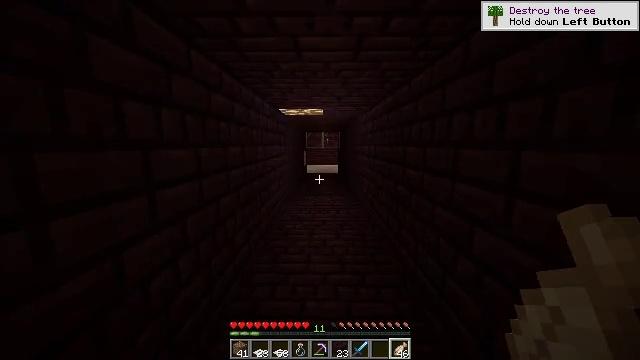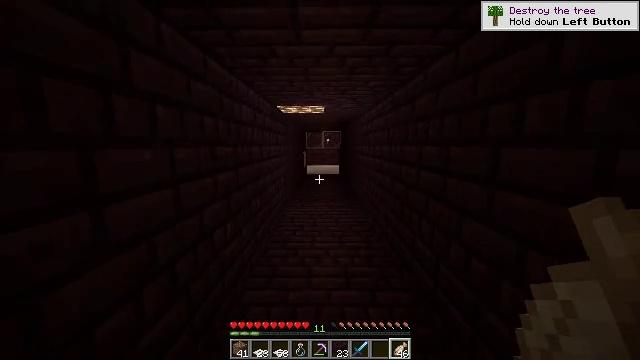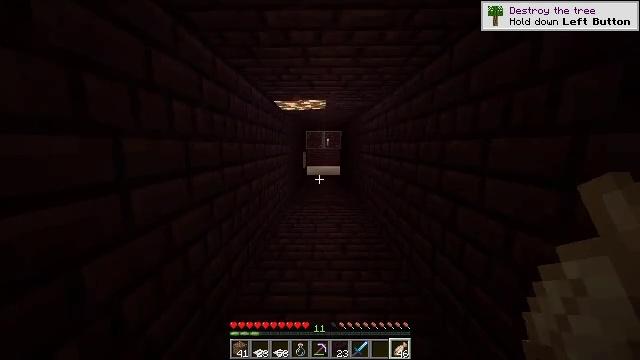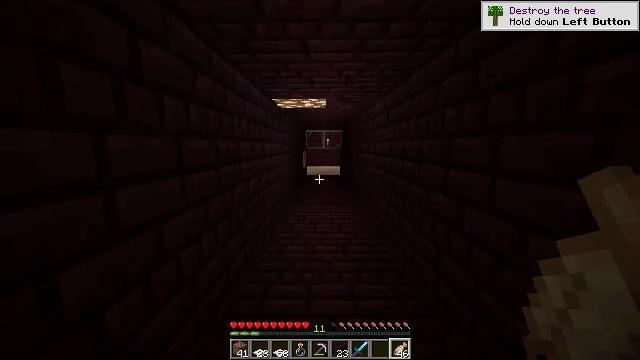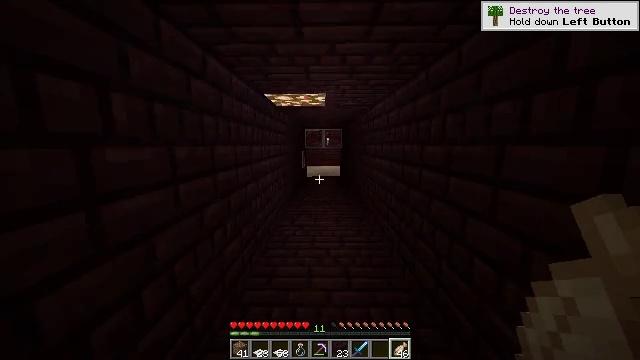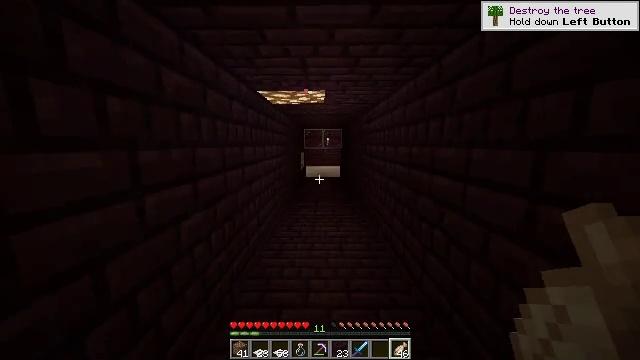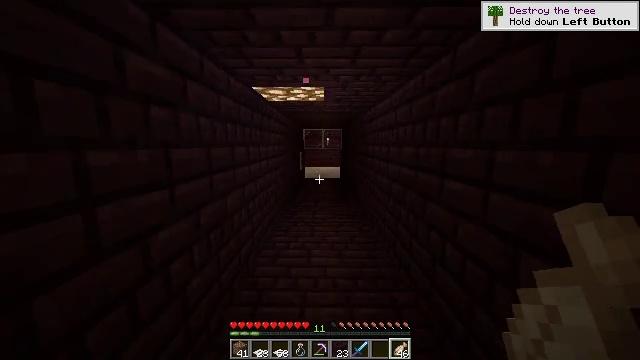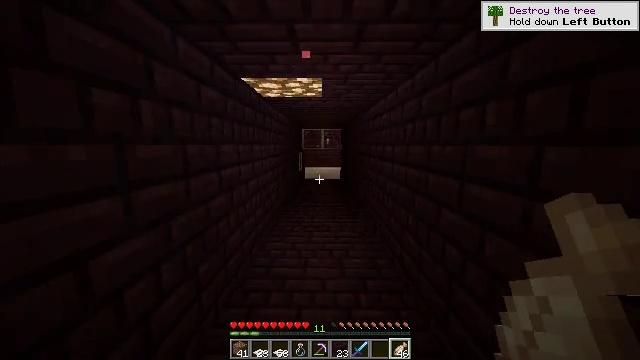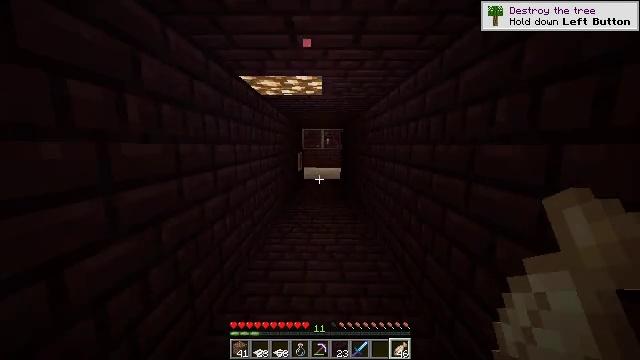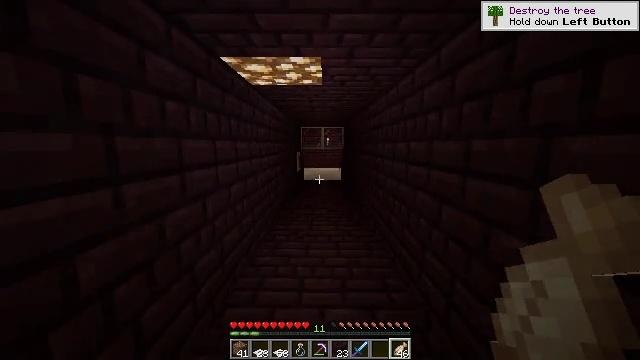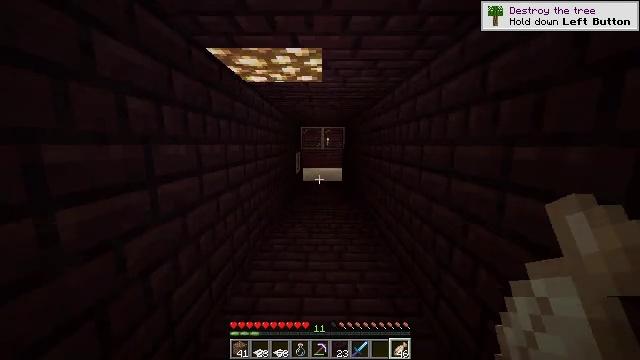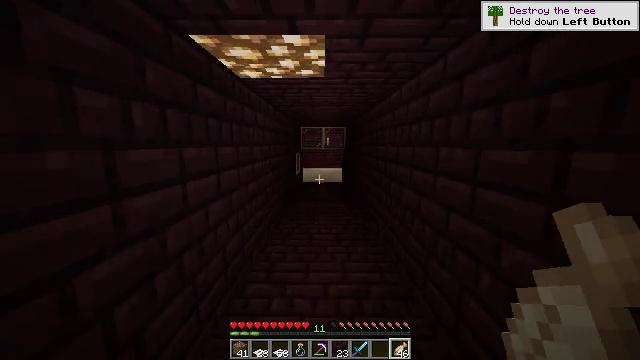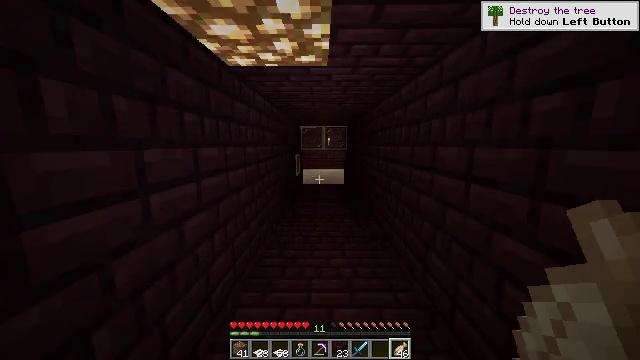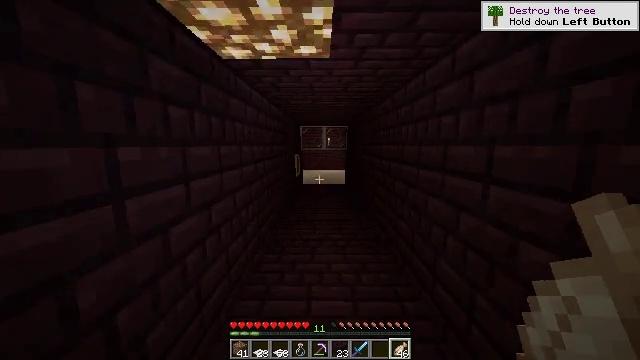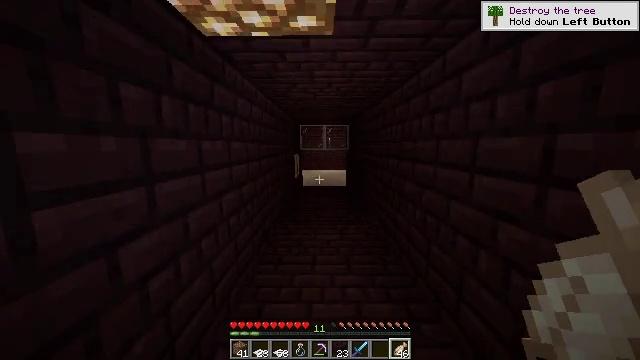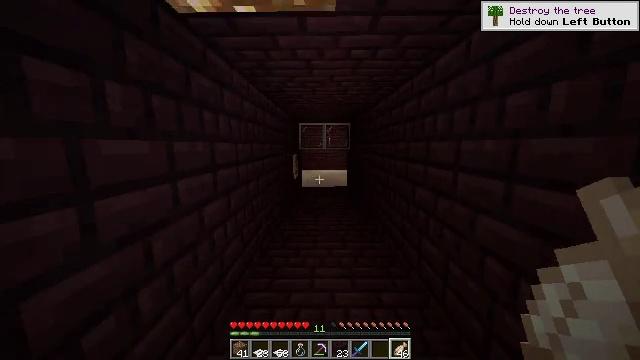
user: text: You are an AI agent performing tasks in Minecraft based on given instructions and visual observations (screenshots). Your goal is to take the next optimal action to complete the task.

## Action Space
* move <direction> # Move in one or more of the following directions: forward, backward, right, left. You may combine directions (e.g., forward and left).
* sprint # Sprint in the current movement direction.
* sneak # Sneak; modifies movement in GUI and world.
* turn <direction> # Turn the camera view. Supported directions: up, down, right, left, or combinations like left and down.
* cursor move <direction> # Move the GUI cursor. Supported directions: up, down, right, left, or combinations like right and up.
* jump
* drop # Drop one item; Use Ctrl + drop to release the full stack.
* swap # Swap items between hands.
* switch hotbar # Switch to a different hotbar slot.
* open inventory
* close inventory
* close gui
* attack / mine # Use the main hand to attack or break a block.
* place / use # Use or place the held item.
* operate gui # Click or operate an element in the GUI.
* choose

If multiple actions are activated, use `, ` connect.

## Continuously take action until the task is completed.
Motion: motion action
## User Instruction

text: Gather the shulker box for storage.
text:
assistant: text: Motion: move forward
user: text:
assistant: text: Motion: move forward
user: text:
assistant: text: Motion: move forward
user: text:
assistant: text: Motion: move forward
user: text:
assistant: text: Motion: move forward
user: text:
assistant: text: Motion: move forward
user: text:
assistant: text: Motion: move forward
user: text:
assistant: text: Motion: move forward
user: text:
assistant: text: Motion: move forward
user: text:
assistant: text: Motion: move forward
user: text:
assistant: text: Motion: move forward
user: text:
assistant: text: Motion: move forward
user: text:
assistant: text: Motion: move forward
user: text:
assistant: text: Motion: move forward
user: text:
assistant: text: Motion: move forward
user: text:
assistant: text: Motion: move forward
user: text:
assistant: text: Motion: move forward
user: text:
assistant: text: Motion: move forward
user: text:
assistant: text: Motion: move forward
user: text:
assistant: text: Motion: move forward
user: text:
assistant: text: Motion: move forward
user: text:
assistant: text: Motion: move forward
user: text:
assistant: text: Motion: move forward
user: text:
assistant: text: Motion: move forward
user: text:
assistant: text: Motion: move forward
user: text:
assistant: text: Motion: move forward
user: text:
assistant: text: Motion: move forward
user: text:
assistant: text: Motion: move forward
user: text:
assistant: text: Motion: move forward
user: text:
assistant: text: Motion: move forward